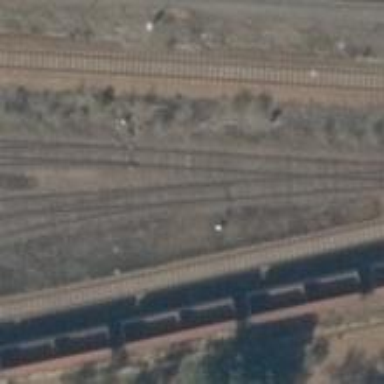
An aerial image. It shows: Railway switch.